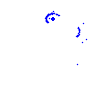
Particle: pion